Field crop: tomato
Growth stage: 1
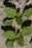
Species: solanum